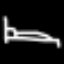
Label: bed